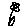
Label: flower